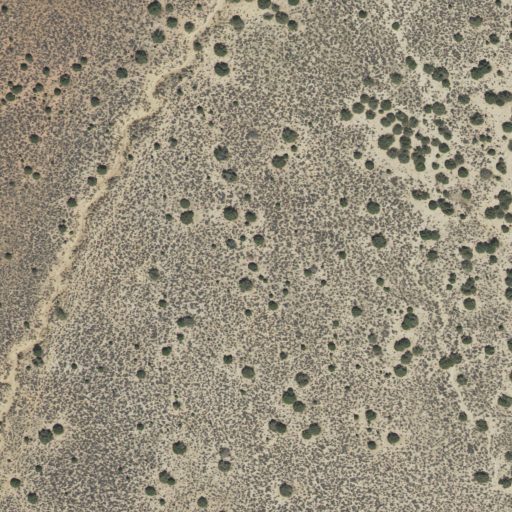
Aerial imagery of depression(s) in Utah named South Swag containing only shrub